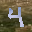
Label: 4